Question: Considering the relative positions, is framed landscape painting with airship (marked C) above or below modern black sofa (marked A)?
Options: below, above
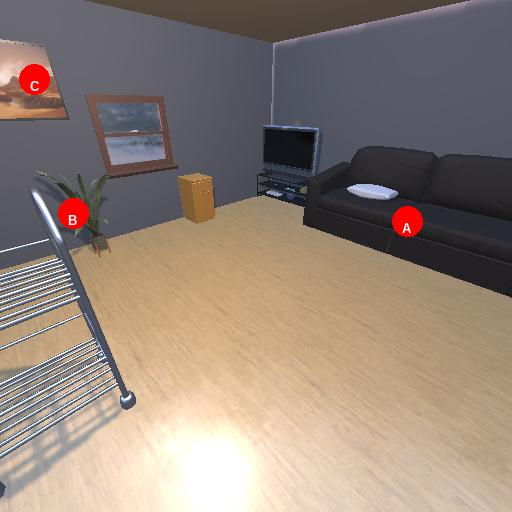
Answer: below